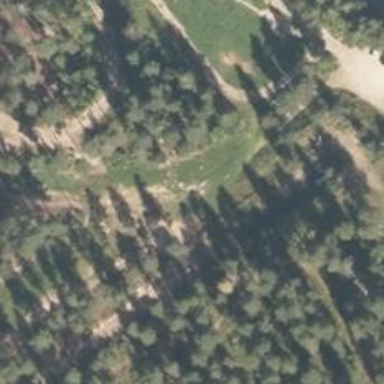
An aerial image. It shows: Disc golf basket.